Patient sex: M
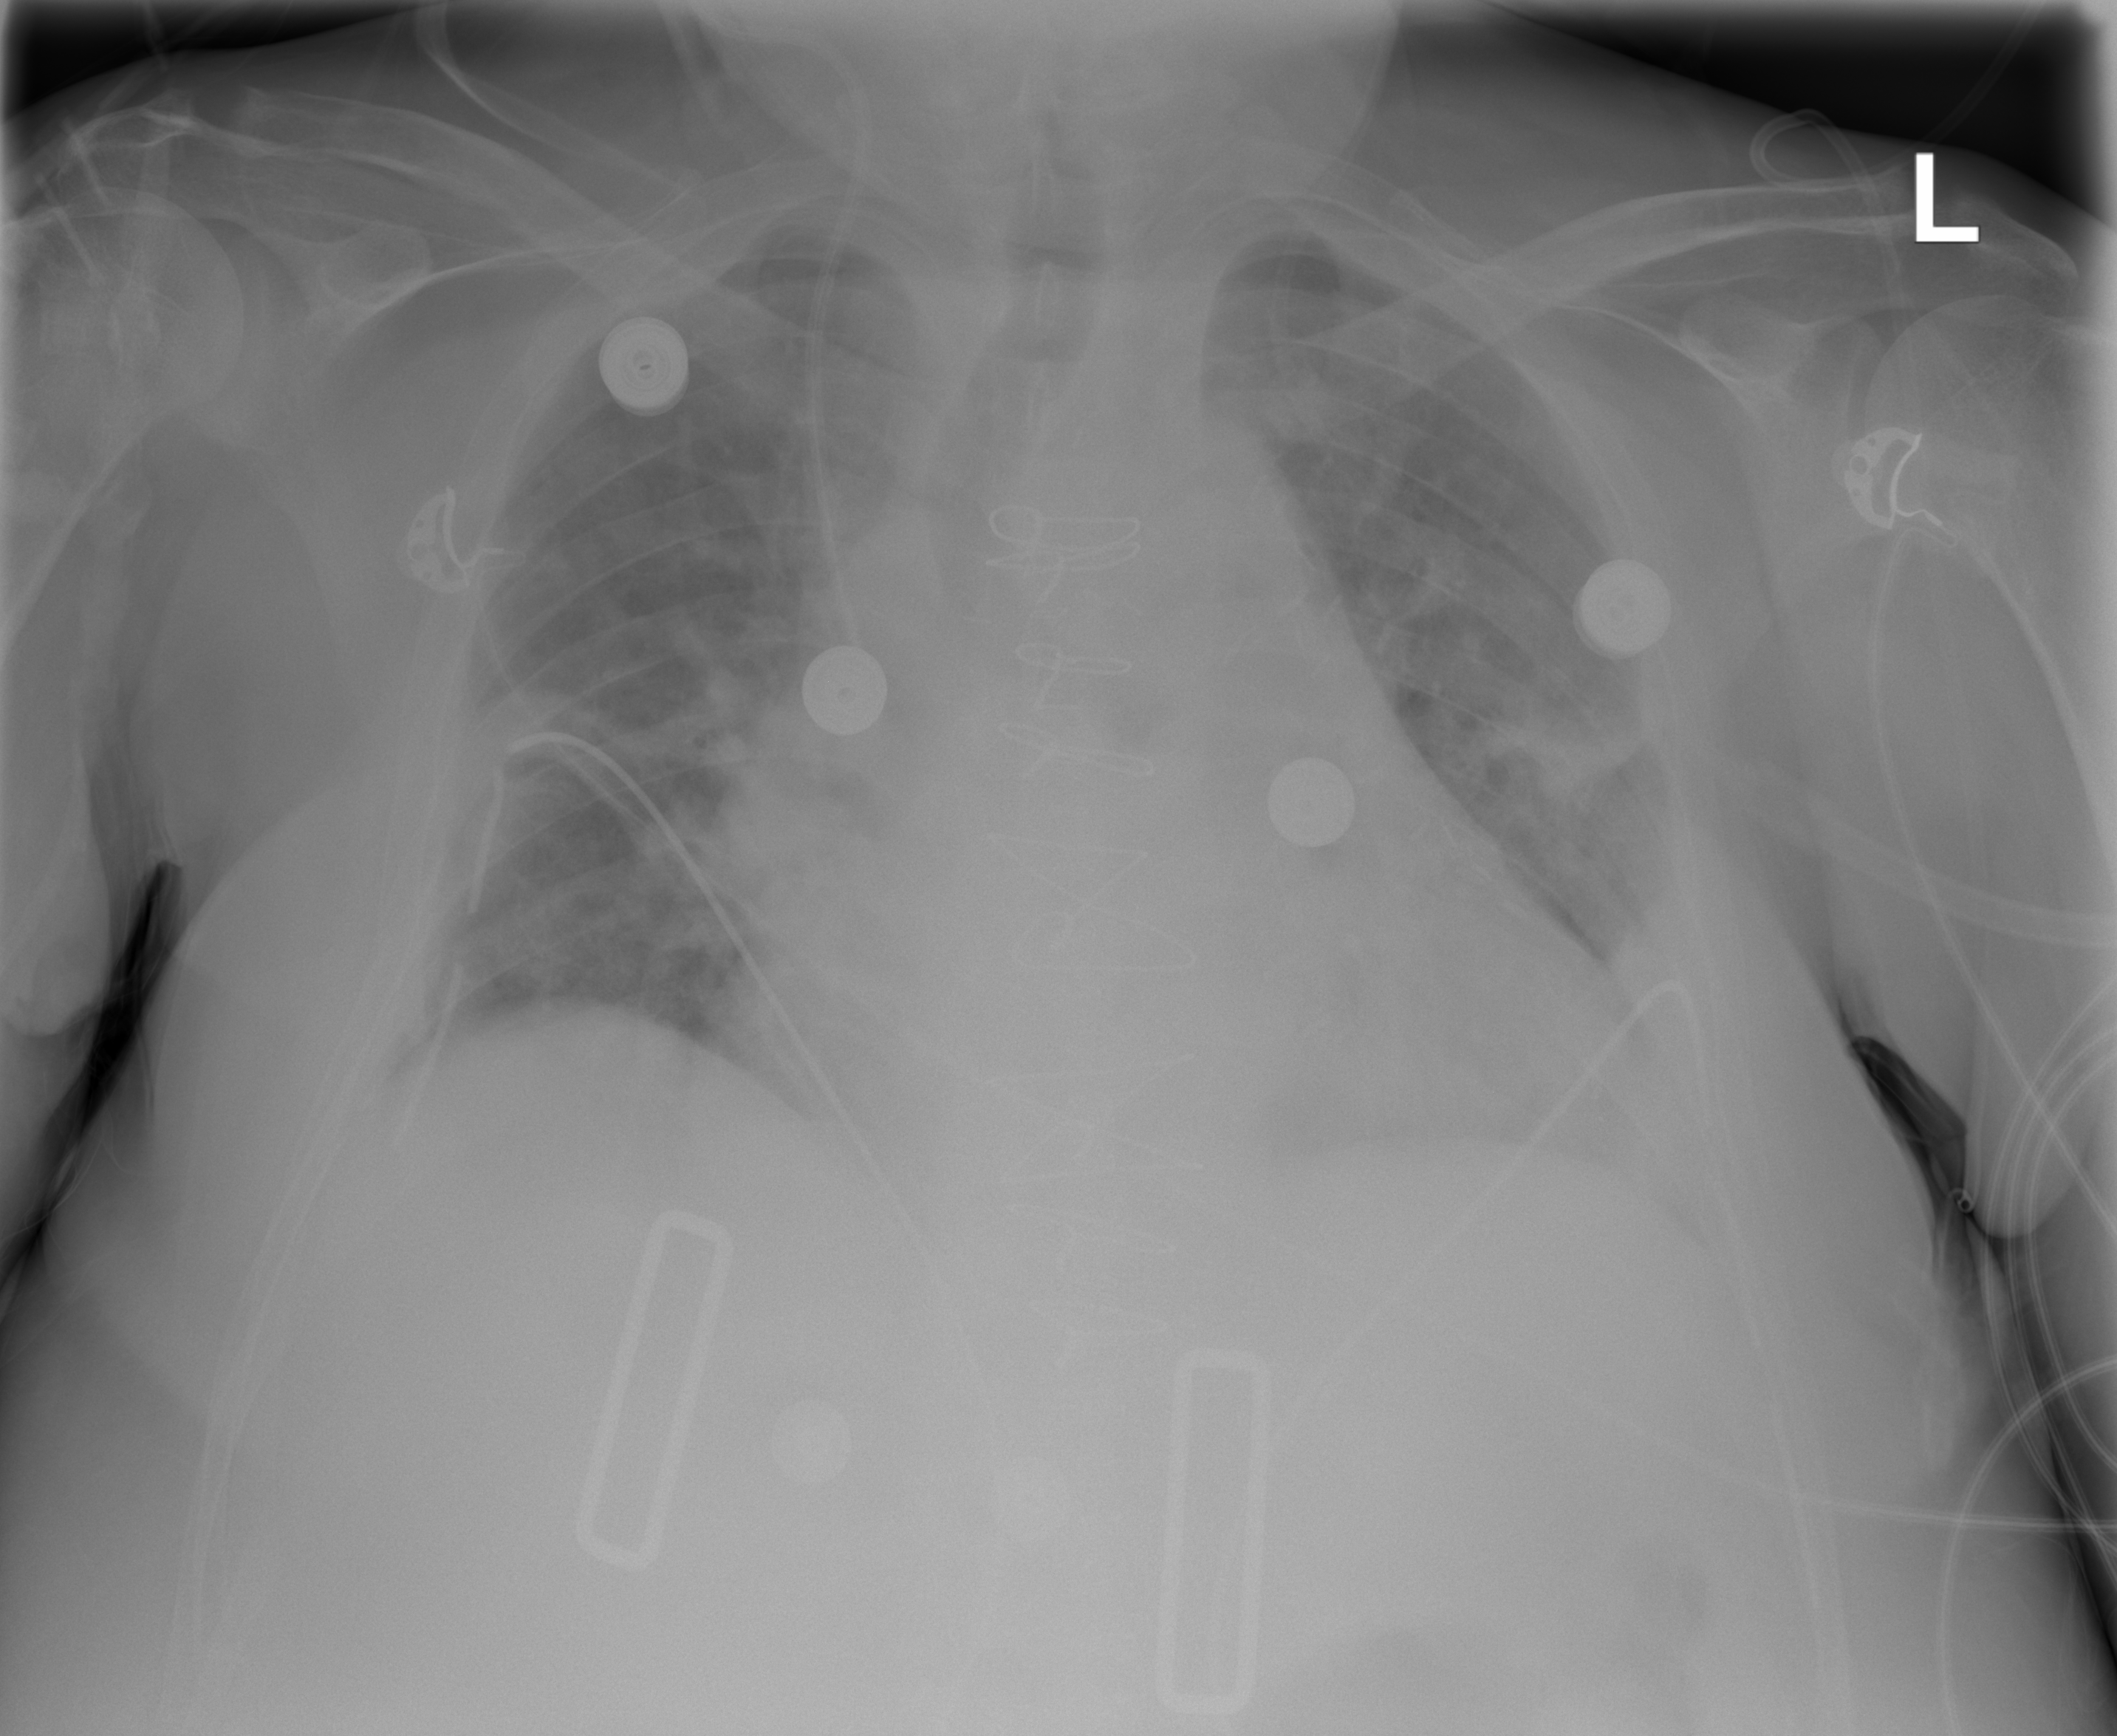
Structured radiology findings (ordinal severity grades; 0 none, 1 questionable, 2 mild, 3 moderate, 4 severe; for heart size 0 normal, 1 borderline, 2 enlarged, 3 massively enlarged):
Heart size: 2
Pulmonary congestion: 2
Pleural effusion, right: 0
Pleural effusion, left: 2
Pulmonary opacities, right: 3
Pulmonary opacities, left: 3
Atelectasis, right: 0
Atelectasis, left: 0